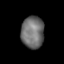
Tissue: lung
Cell type: Epithelial cells
Senescence score: 0.1905
Nuclear area (px): 717
Mean DAPI intensity: 110.029